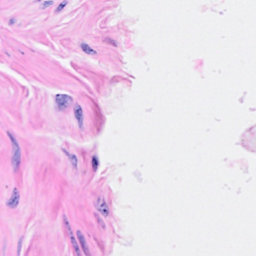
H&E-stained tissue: Breast